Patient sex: M
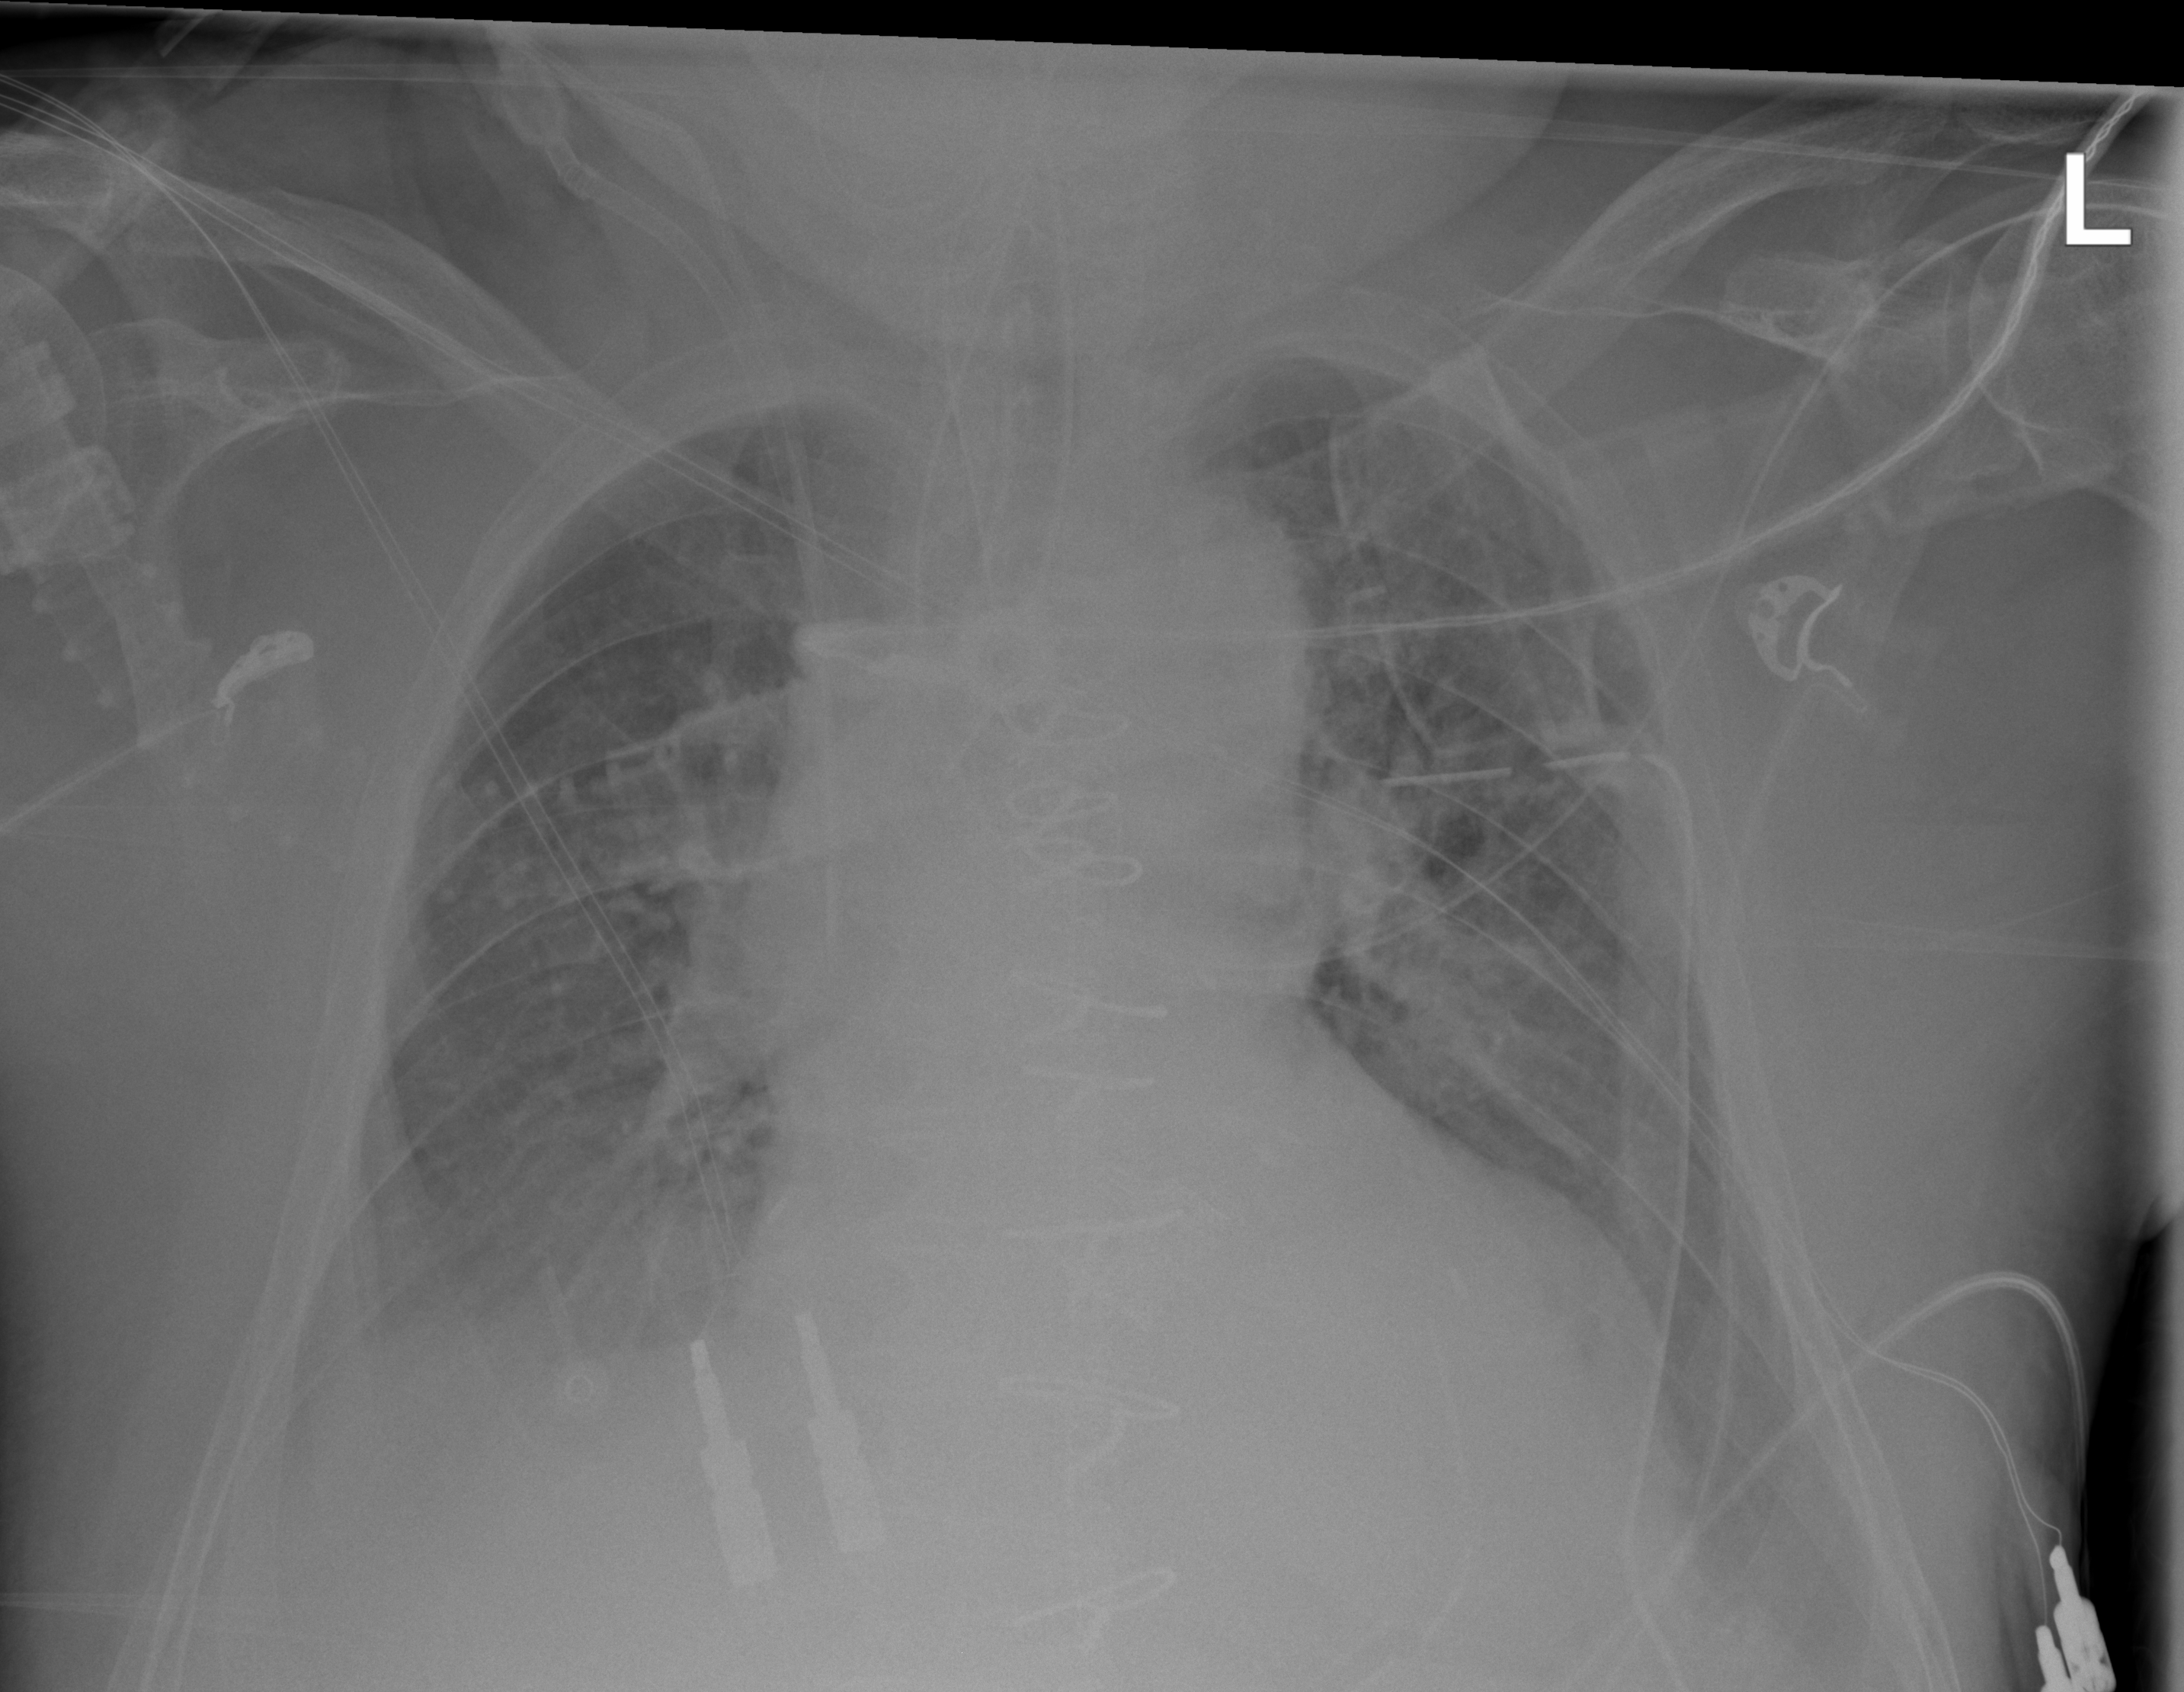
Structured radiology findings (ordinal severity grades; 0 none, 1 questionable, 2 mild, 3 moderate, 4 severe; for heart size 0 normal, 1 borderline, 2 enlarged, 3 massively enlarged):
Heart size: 2
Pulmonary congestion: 2
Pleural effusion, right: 2
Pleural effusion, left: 2
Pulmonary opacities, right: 0
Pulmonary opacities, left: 1
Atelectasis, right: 2
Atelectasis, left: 2